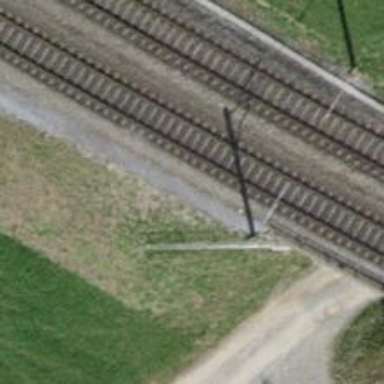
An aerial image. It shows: Single-track railway bridge with contact lines for electrification.